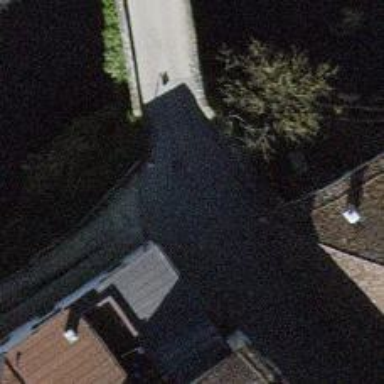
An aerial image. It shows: Residential road with asphalt surface that includes bridge.